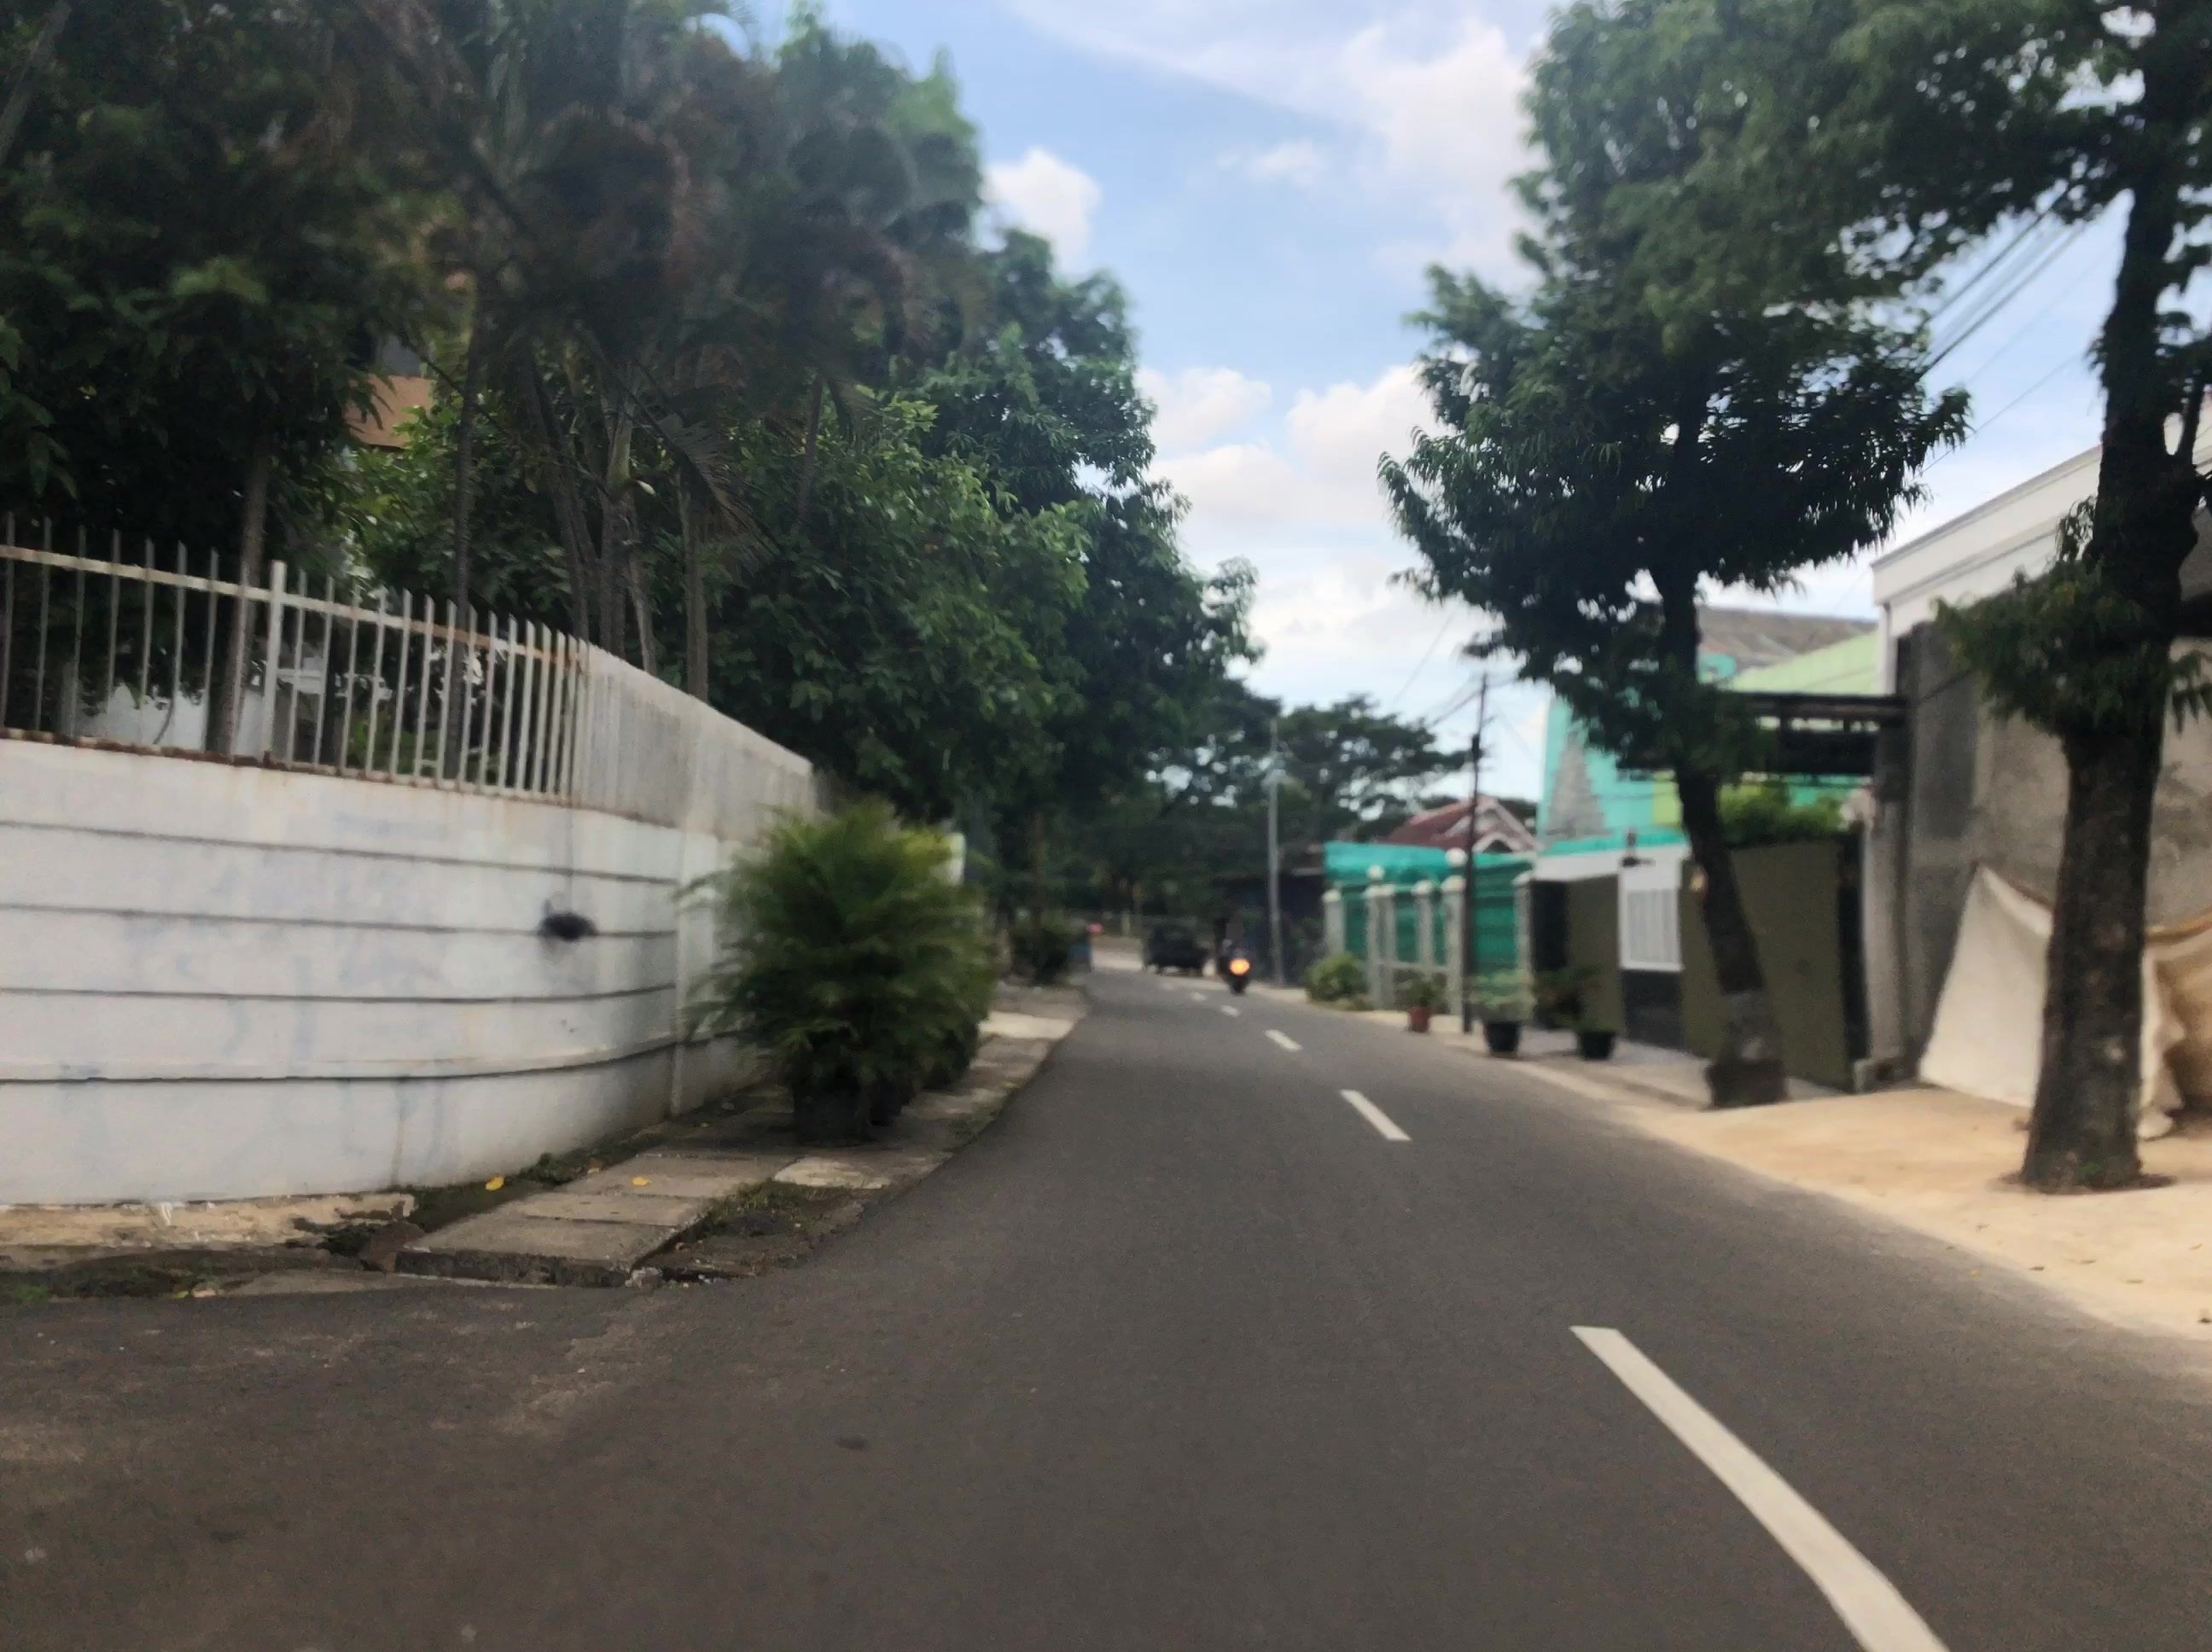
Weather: clear
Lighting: day
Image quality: slightly poor
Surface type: cycling surface
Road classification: tertiary
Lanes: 2
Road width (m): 6
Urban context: urban centre
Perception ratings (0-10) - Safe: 4.41, Lively: 3.49, Beautiful: 7.08, Boring: 2.32, Depressing: 2.21, Wealthy: 3